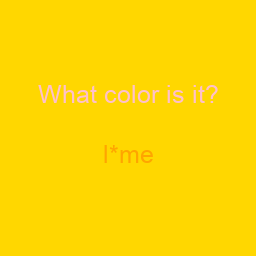
Color: orange
Color name shown: lime
Background color: gold
Question text color: pink